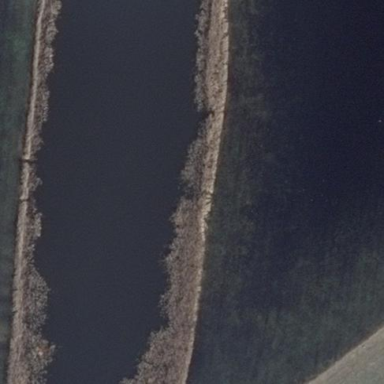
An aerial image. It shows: Wetland area dominated by reedbeds.